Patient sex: F
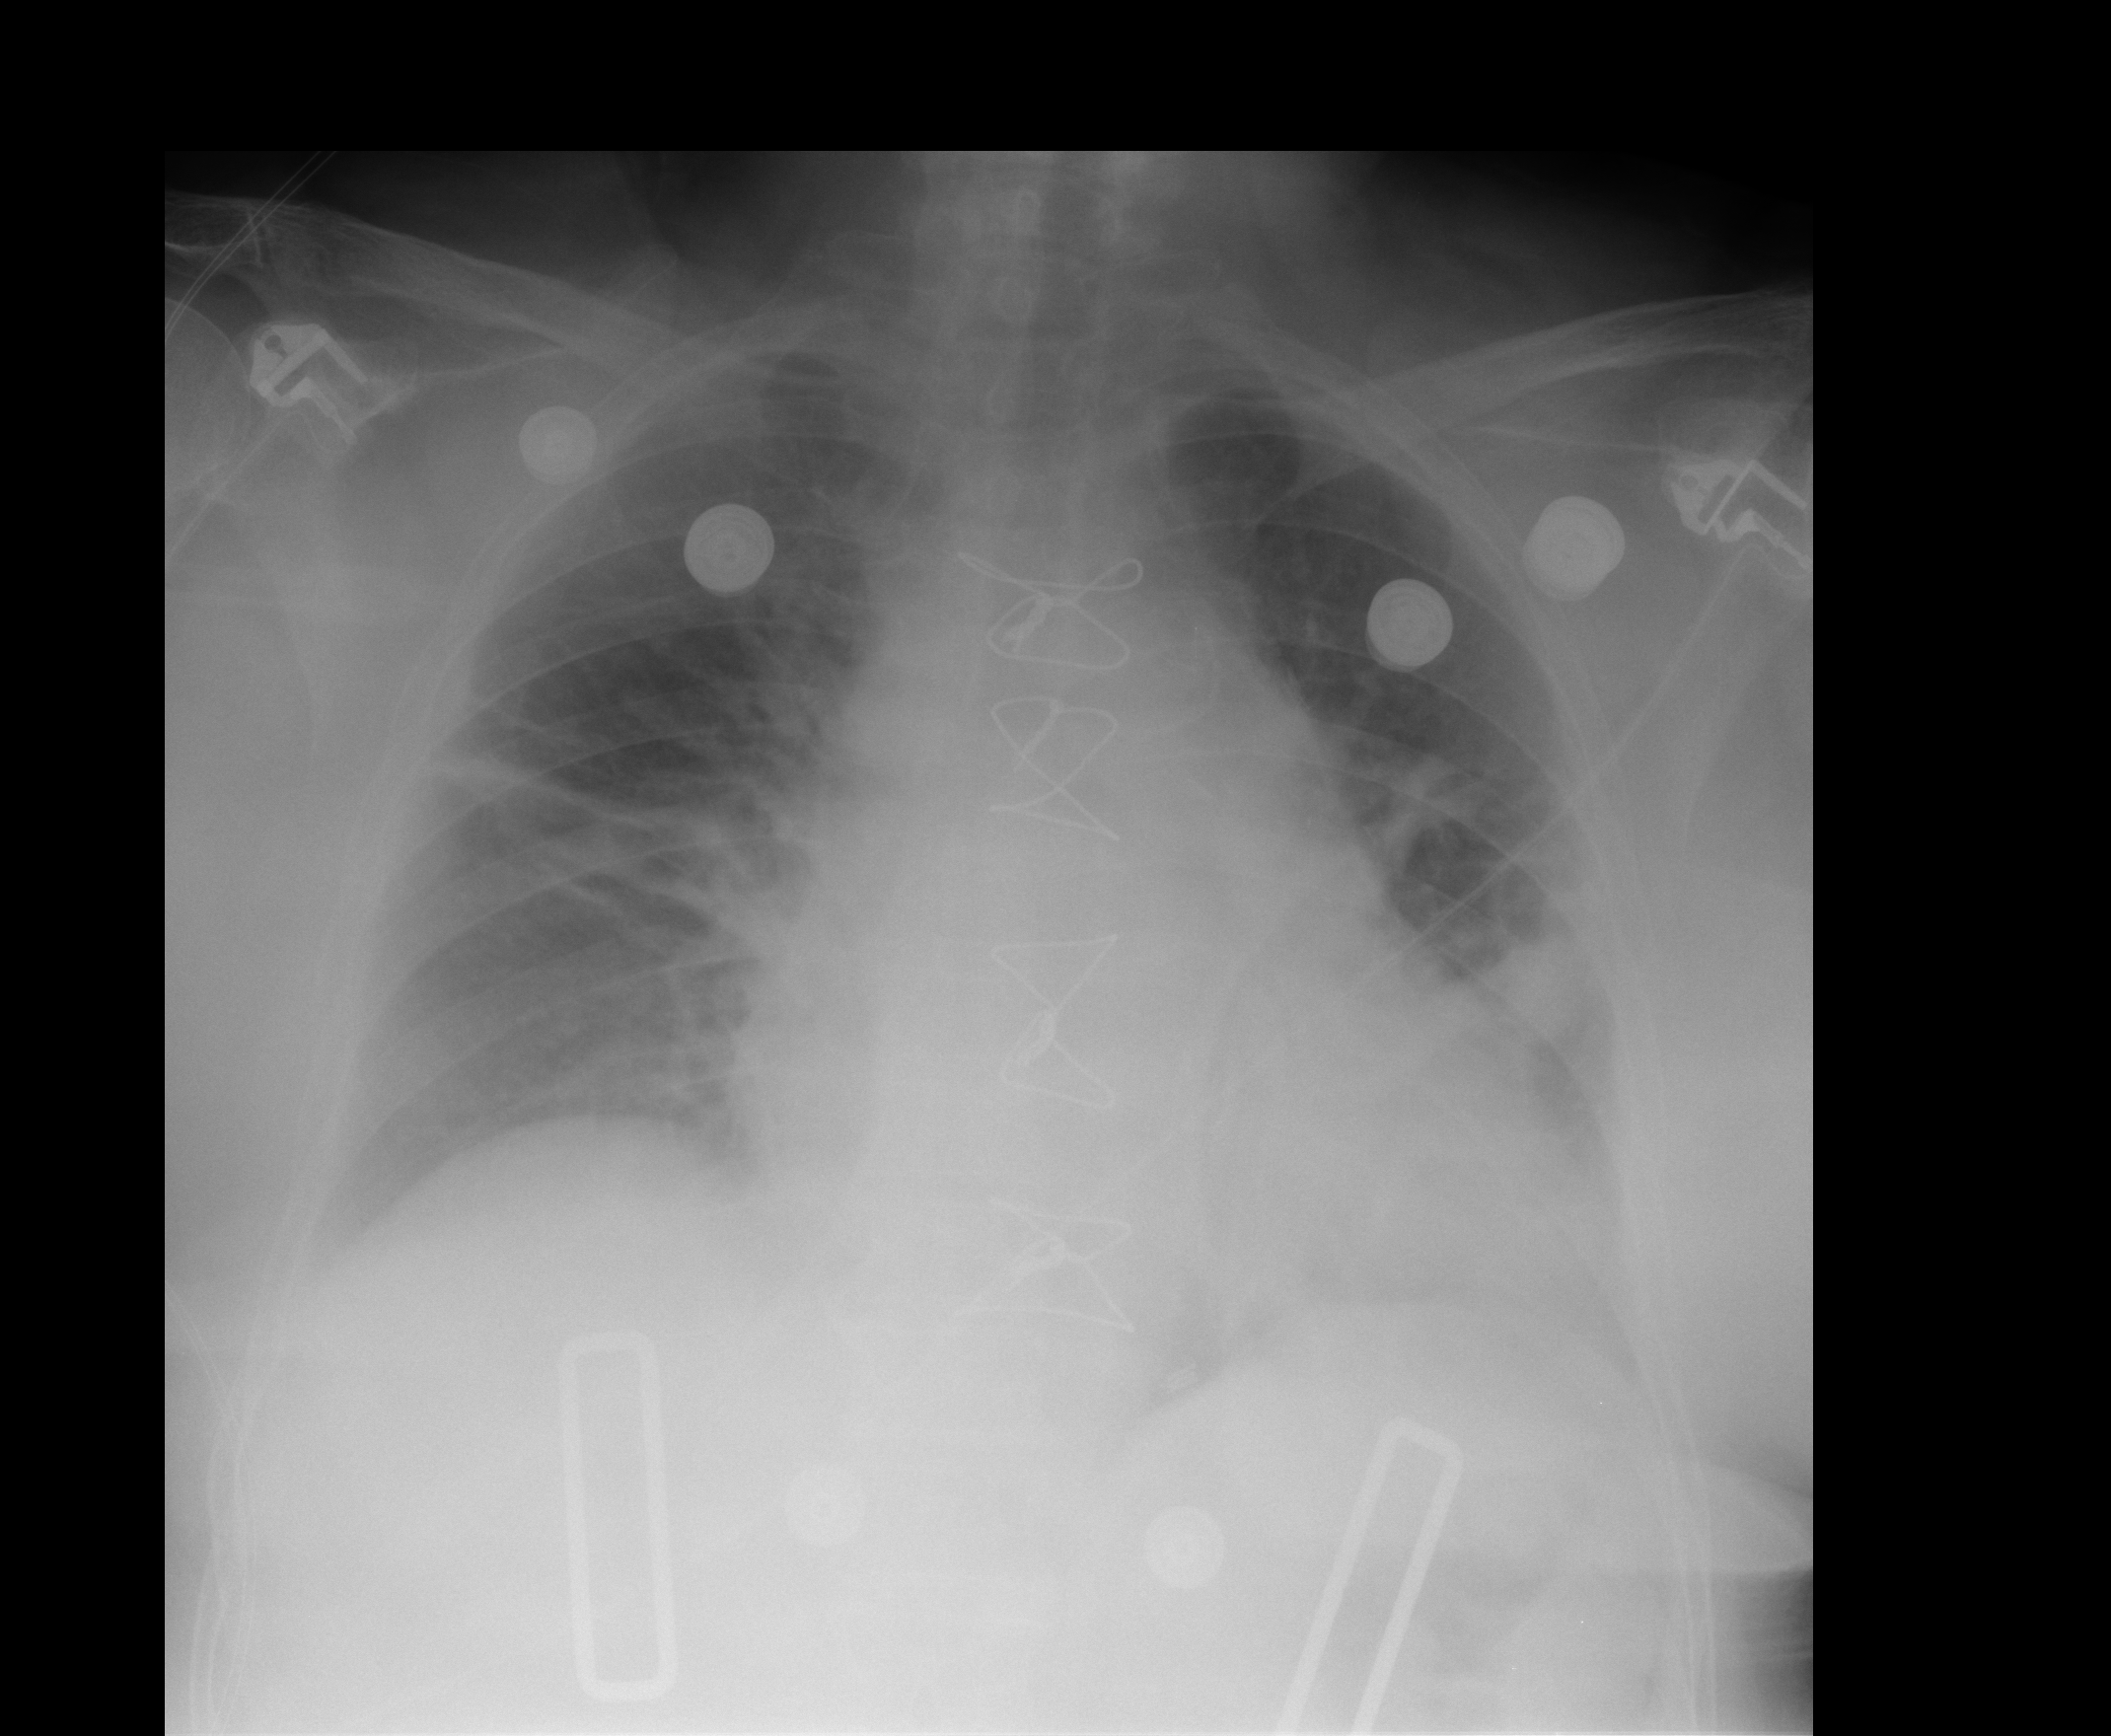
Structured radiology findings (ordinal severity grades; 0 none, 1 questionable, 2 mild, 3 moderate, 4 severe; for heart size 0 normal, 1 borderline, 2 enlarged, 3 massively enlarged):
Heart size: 2
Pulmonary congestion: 2
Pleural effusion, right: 1
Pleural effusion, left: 1
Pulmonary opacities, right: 0
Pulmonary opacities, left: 0
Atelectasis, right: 2
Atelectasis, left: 2